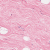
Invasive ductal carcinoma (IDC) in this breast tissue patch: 0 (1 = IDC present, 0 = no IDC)